Question: Hi I am trying to learn pyqt by writing my own texteditor, using pyQT one of the things i want to have is intellisense/word suggestions. i.e so that as you type in the text editor it offers you suggestions of words that would be suitable. I have a list of words, and i can already generate a list of suggestions. My difficulty is presenting it, I am unable to bring up a window/dialog at the cursor location which shows a list of possible words. So far I have succesfully got QMenu to work, but it is limited as in it has no scrollbars and can only display a limited number of suggestions.
I tried QListWidget, but this displayed a popup window(complete with max,min buttons) this just isn't right, though it did allow me to have scrollbars.
I would like to know what object I should use to display suggestions to a user at the cursor location just like one sees in any good IDE. This is what I am trying to do

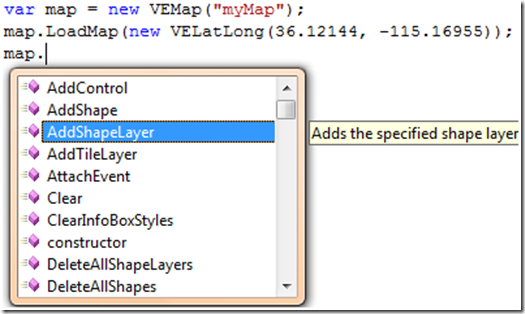
Answer: After doing some searching, I found that I was thinking about it all wrong.QListview is not what I needed
Scintilla is great, and probably the most appropriate. Thank you rainer
There is a wonderful example in
<URL>
But that is not all that I found. There is a class QCompleter, which is also quite good, as I can use it with a QTextedit, after a good amount of searching I found. "A text-edit which would help enter long words"
<URL>
Plenty of documentation in
<URL>